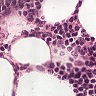
Metastatic tissue present: no